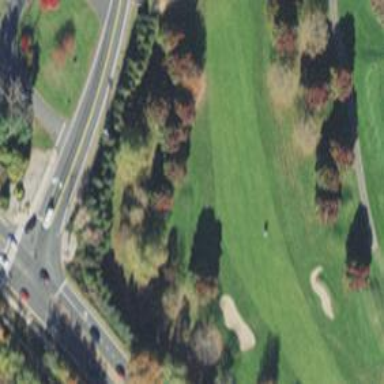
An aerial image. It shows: View of golf hole.